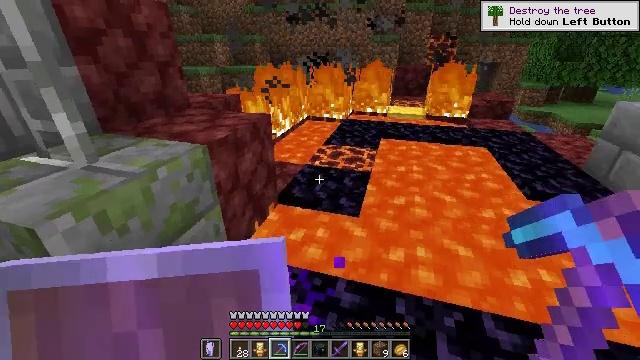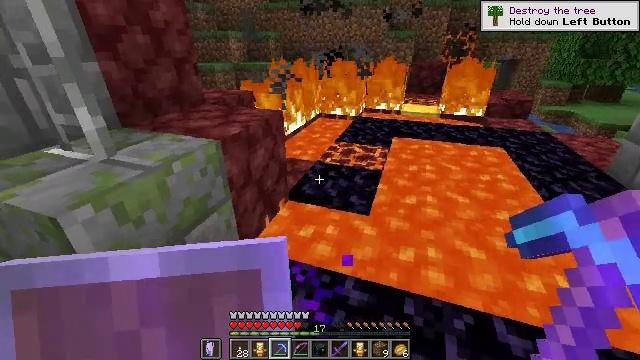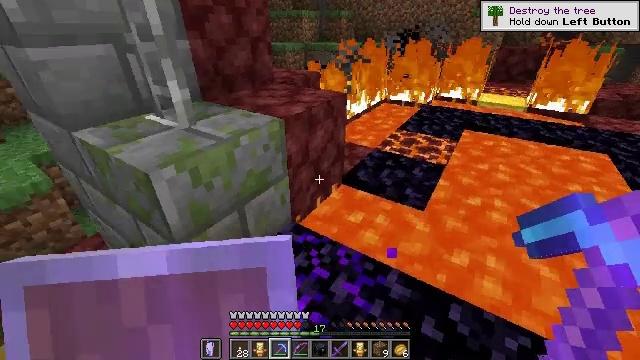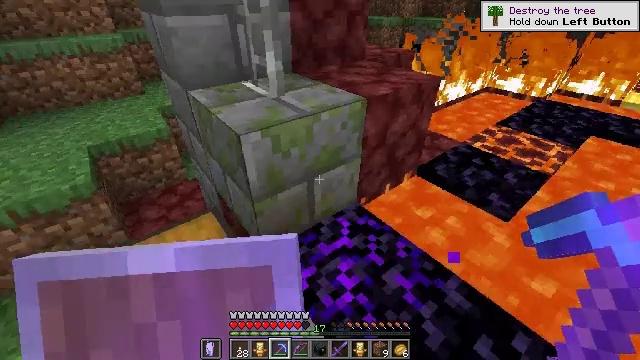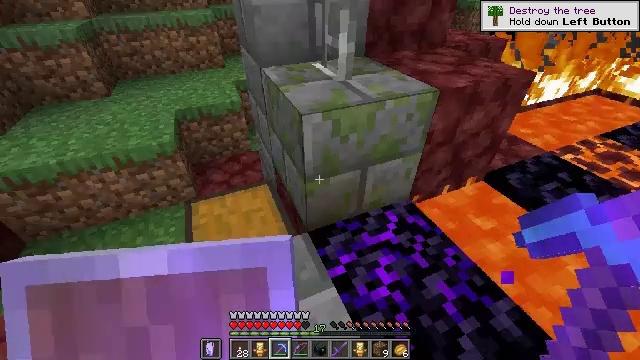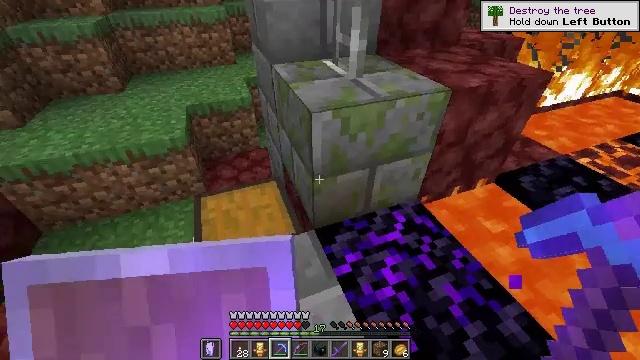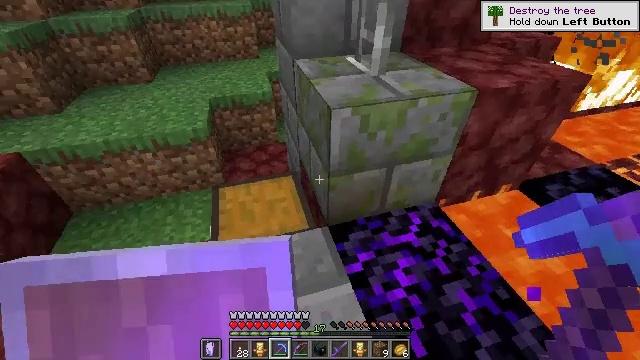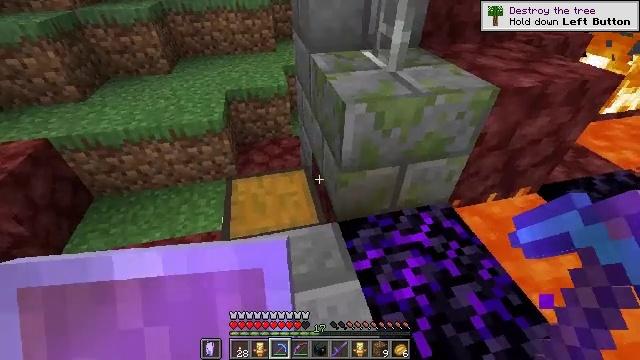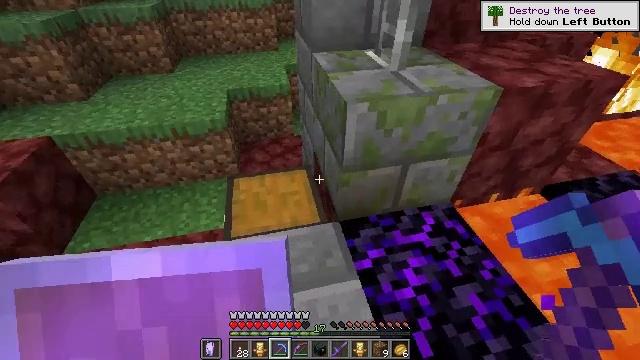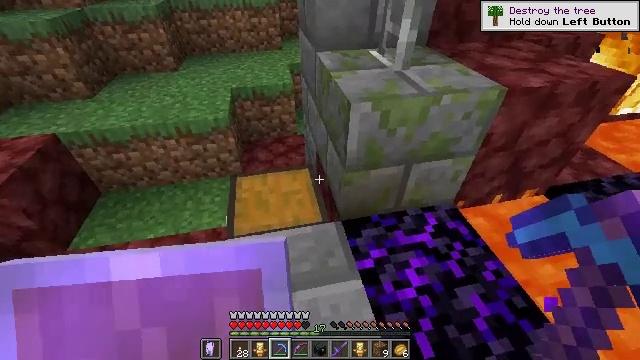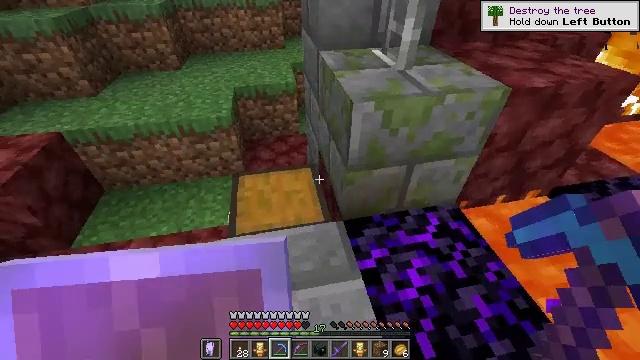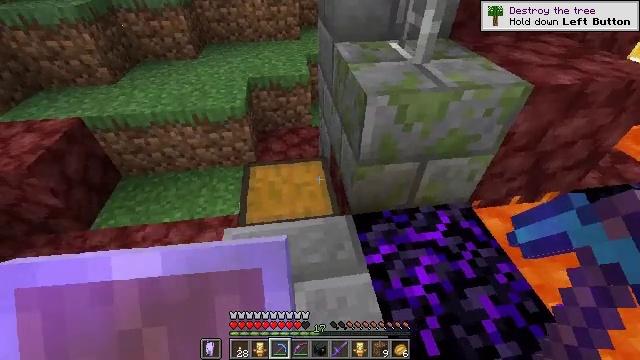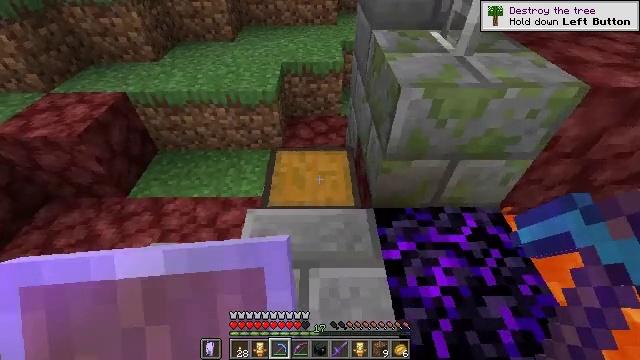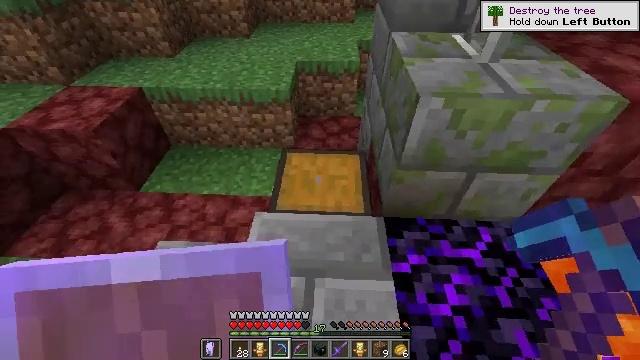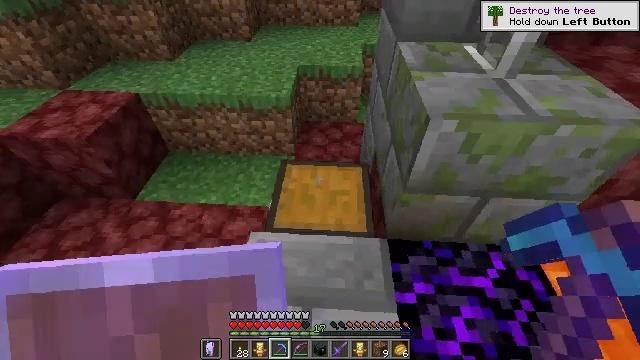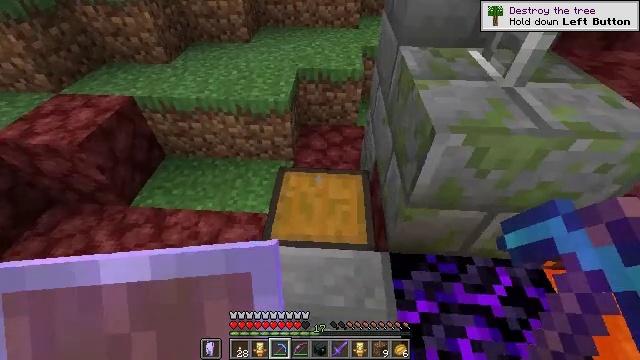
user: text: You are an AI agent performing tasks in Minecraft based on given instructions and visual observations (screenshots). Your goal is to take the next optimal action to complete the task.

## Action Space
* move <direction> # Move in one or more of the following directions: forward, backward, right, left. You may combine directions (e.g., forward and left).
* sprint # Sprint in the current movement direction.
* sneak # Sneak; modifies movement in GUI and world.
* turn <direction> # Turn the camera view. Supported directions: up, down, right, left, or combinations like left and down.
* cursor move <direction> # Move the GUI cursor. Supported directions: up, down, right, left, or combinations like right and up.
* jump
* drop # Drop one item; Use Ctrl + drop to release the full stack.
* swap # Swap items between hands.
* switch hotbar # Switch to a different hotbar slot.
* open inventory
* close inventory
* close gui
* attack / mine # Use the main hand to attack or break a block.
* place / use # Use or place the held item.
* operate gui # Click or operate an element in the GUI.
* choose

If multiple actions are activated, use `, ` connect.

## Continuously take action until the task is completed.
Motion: motion action
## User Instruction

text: Mine the crying obsidian block.
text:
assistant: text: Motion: turn left
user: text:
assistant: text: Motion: turn left and down
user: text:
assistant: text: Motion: turn left and down
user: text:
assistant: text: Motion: turn left and down
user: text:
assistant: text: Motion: turn left
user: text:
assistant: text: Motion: turn left
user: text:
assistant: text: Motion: turn left and down
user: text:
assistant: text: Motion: no_op
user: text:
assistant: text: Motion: no_op
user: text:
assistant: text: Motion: no_op
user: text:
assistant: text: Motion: turn left and down
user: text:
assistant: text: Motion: turn left and down
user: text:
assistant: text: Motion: move forward, turn left
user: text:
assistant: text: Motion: move forward
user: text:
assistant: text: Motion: move forward
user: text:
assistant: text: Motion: move forward
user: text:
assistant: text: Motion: move forward
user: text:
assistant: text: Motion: move forward
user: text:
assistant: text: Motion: move forward
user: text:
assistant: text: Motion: move forward
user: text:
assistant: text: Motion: move forward
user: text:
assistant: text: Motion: move forward
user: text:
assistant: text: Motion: move forward
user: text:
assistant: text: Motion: move forward and move left
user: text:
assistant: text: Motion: move forward and move left, jump
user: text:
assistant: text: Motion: move forward and move left, jump
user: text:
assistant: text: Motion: move forward and move left, turn right and up, jump
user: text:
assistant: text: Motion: move forward and move left, turn right and up, jump
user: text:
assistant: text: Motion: move forward and move left, turn right and up, jump
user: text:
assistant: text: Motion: move forward and move left, turn right and up, jump